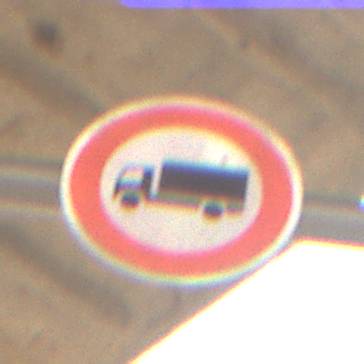
Verkehrszeichen: VerbotFuerKraftfahrzeugeUeberDreiKommaFuenfTonnen
Umgebung: Roofed, Suburban
Tageszeit: SunriseSunset
Wetter: Clear
Licht: Natural
Jahreszeit: NotSpecified
Kontrast: MediumContrast